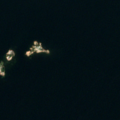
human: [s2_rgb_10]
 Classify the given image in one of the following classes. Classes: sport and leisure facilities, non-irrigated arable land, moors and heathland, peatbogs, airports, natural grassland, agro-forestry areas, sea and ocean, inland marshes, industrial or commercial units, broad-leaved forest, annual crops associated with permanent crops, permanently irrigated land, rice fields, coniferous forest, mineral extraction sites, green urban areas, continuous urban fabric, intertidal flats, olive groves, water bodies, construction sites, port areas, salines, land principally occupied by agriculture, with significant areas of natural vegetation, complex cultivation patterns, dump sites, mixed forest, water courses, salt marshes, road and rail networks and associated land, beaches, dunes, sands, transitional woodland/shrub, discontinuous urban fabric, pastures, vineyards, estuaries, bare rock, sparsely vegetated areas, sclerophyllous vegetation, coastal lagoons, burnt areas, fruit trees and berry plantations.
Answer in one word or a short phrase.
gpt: sea and ocean